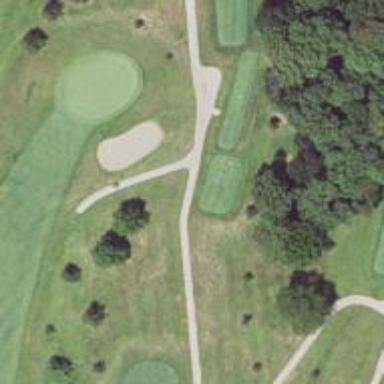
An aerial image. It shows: Service road used as golf cart path.